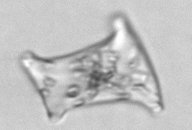
Label: Eucampia